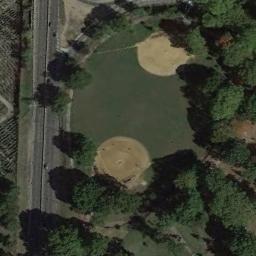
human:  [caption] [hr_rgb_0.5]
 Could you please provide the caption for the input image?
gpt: There is a baseball diamond in the grass surrounded by the forests .

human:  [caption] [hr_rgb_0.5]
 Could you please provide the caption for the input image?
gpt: There are two baseball fields in the picture, One of which is about twice as large as the other .

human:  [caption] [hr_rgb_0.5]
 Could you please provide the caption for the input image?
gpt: There are two baseball diamonds covered with trees by the road .

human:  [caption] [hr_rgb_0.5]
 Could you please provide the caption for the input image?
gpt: Two baseball diamonds surrounded by some trees and a road beside .

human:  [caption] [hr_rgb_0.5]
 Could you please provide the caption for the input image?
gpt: Many trees are near the baseball diamonds .